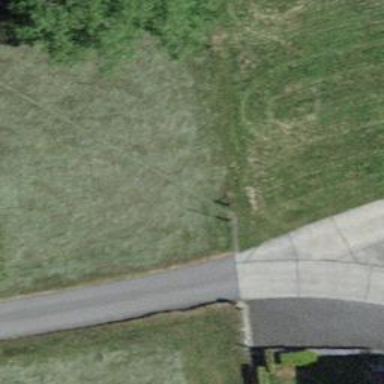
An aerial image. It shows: Concrete path.